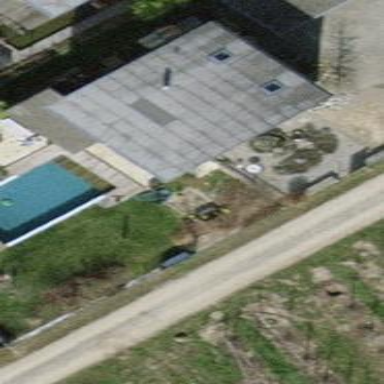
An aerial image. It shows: Garage building.